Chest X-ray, PA view. Patient: 38 years old, sex F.
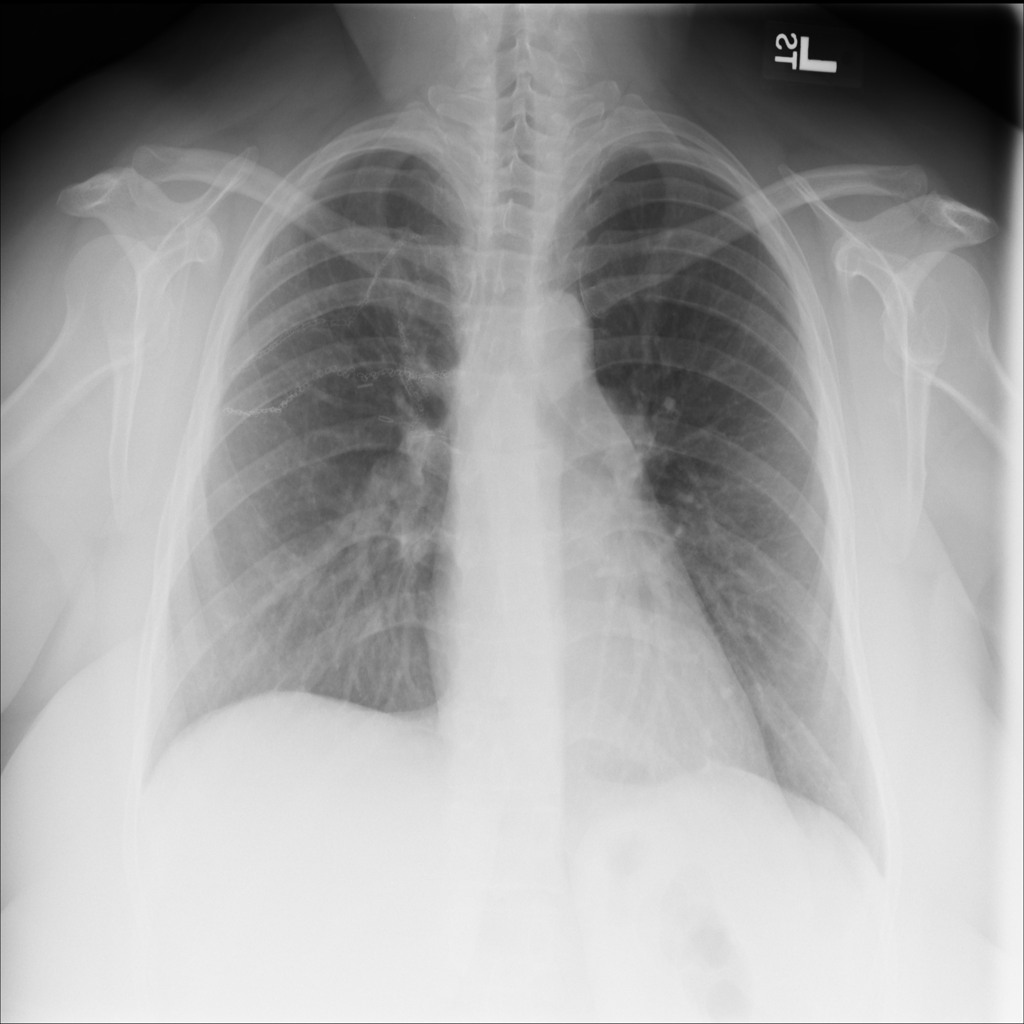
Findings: No Finding